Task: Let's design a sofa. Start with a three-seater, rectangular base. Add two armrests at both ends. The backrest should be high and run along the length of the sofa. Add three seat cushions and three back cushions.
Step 510:
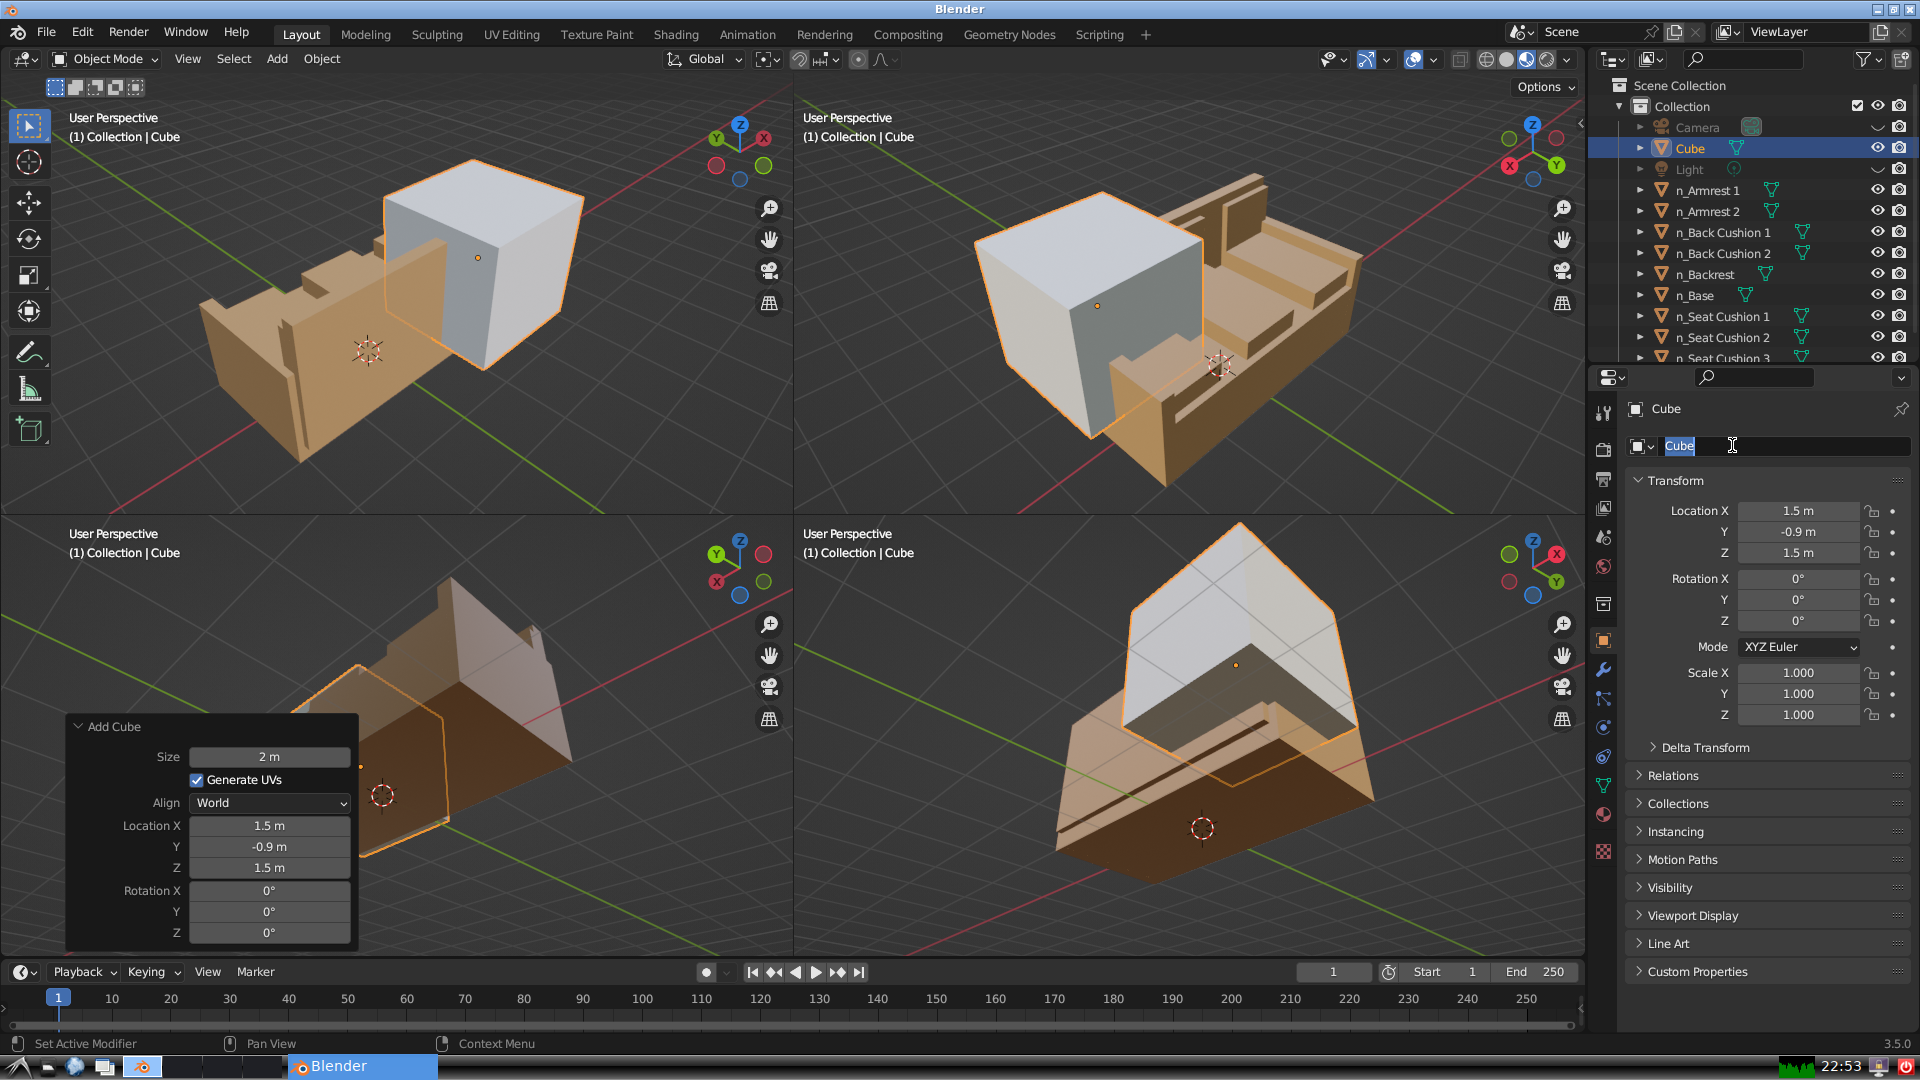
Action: input_text: n_Back Cushion 3